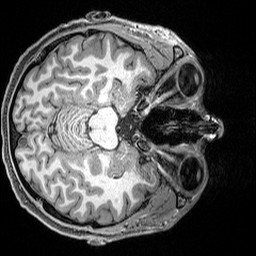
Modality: T1w
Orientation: axial
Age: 33
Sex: male
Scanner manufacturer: siemens
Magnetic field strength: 3 T
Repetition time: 2.3 s
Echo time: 0.00298 s